Aerial crown-view tile of a tropical tree (Barro Colorado Island, Panama), acquired 20241216:
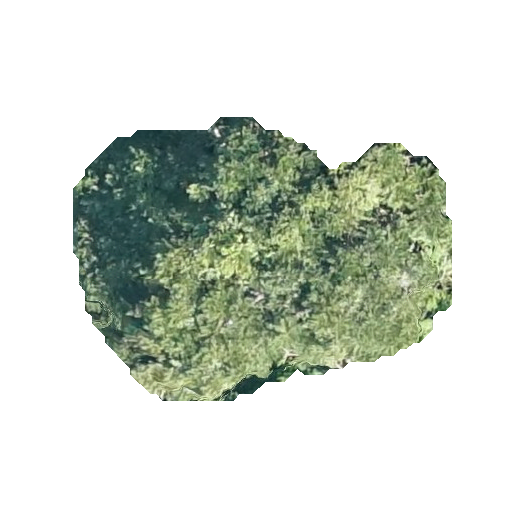
Species: Jacaranda copaia
GBIF accepted scientific name: Jacaranda copaia
Crown area: 120.321 m²